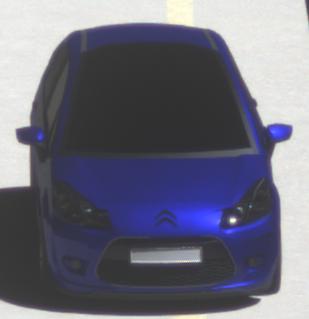
Make: Citroen
Model: C3 1.1
Detailed model: C3 (II)
Model produced from: 2010/01
Model produced until: 2012/03
Doors: 5
Color: blue
Road condition: dry road
Daytime: midday
Contrast: medium contrast